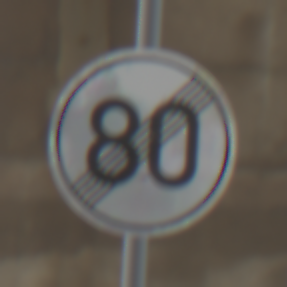
Verkehrszeichen: EndeGeschwindigkeit80
Umgebung: Roofed, Beach
Tageszeit: Midday
Wetter: Overcast
Licht: Natural
Jahreszeit: NotSpecified
Kontrast: LowContrast